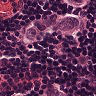
Metastatic tissue present: yes